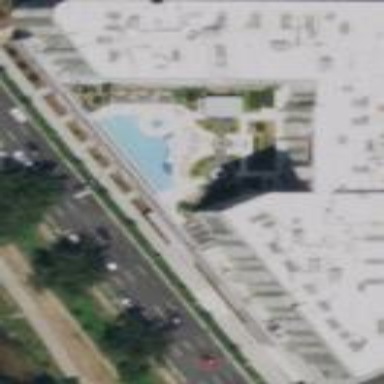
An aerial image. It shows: Apartments building with dark grey roof.